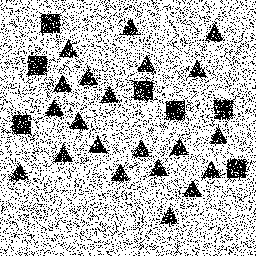
Squares: 7
Triangles: 21
Stars: 0
Total shapes: 28